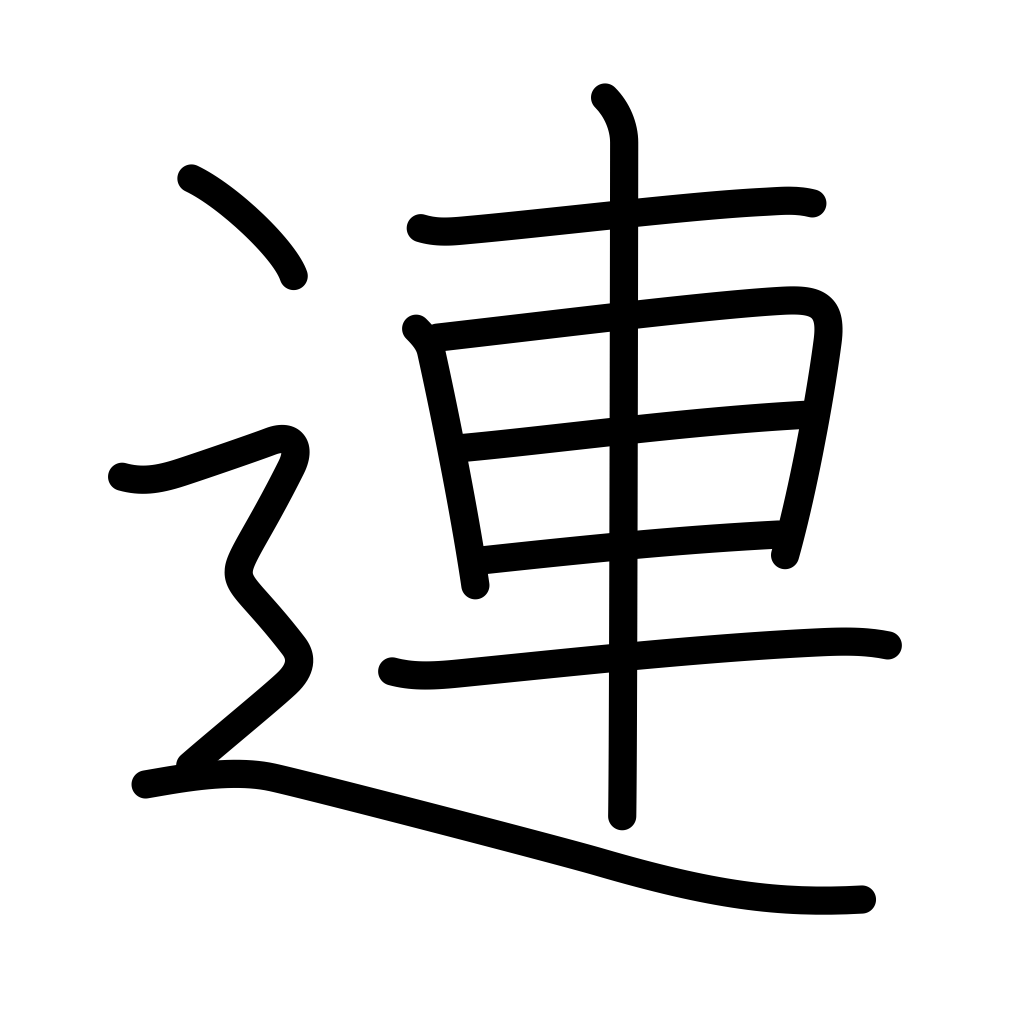
Meaning: take along, lead, join, connect, party, gang, clique